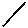
Label: line